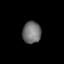
Tissue: skin
Cell type: Epithelial cells
Senescence score: 0.2017
Nuclear area (px): 396
Mean DAPI intensity: 115.028